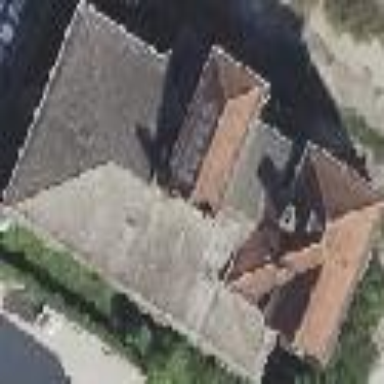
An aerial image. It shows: Industrial office building with hipped roof. It has historic significance.